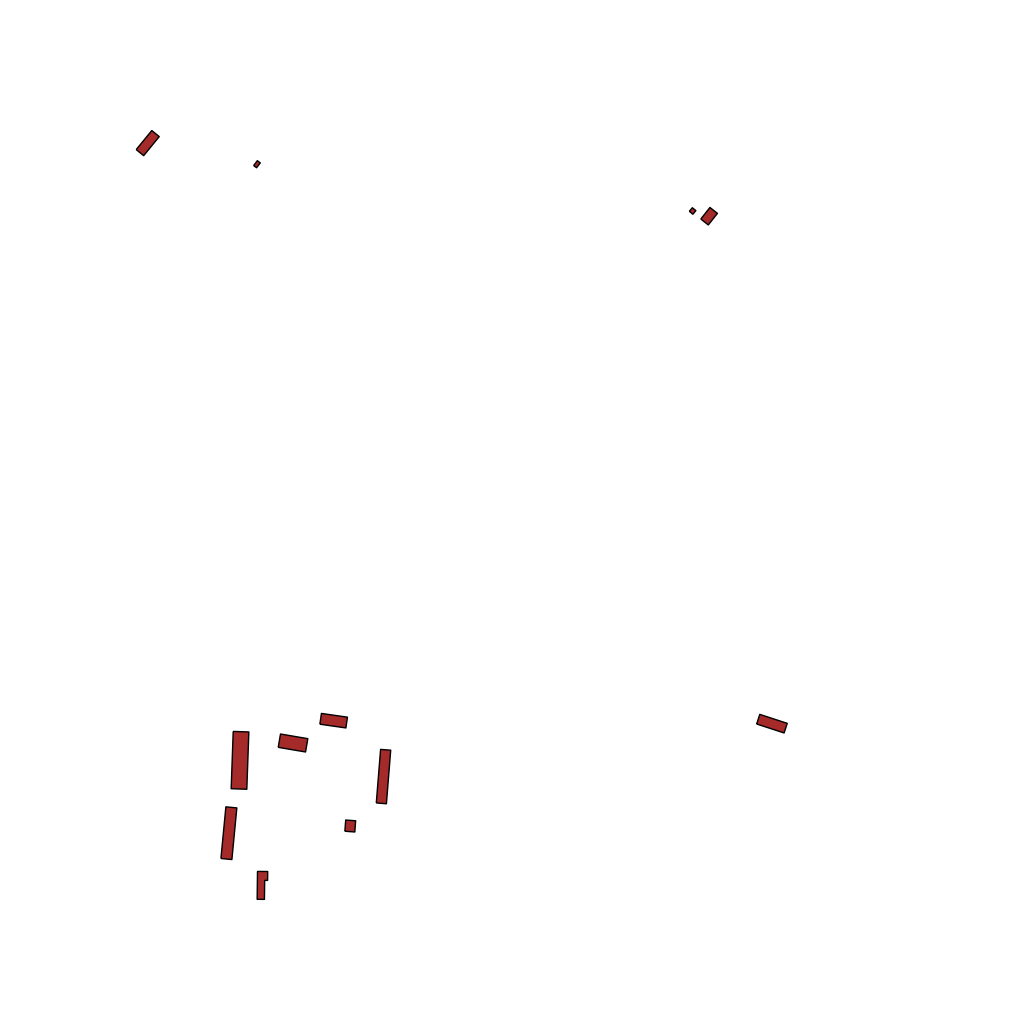
Tags: overhead vector_map, industrial, recreation, residential, special, individual_rise, density_1, Facility, 1.0 km²